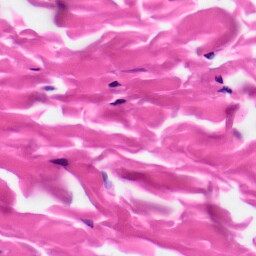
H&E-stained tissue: Skin